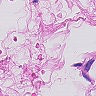
Metastatic tissue present: no